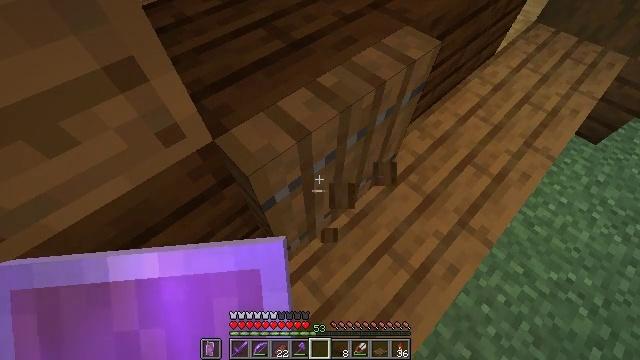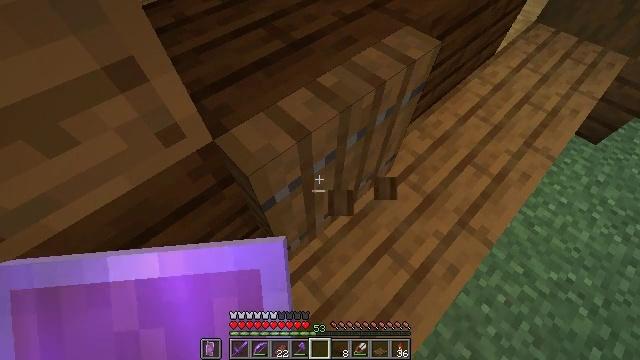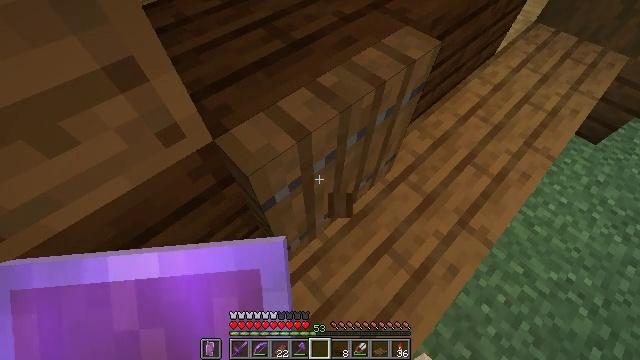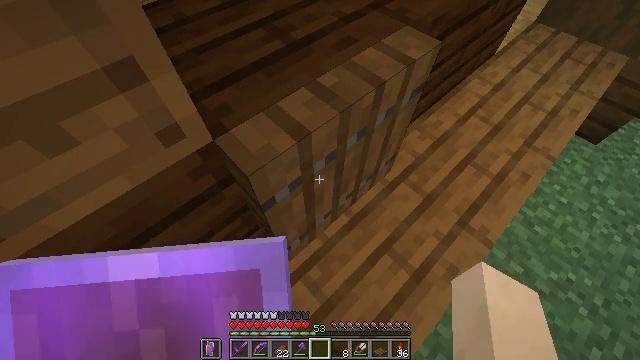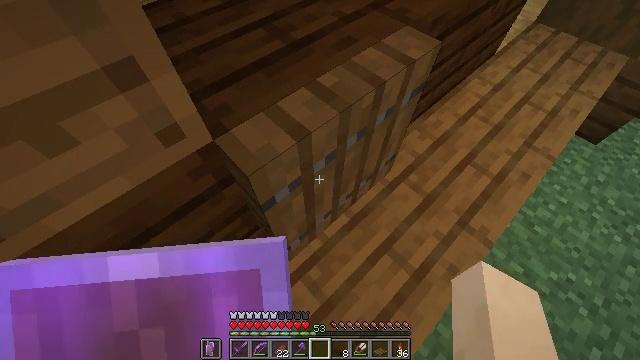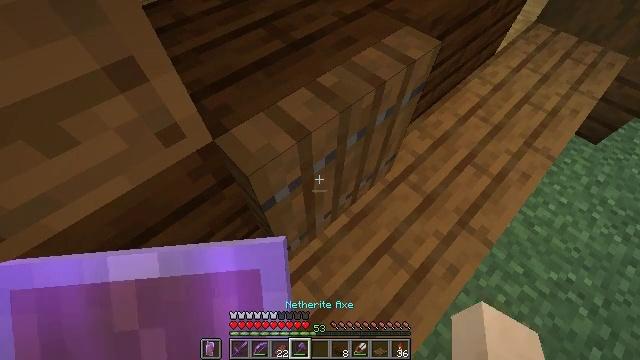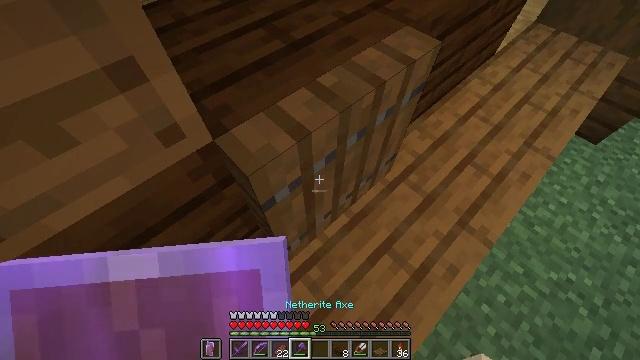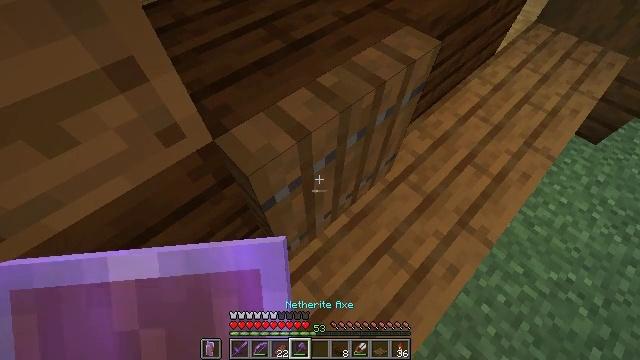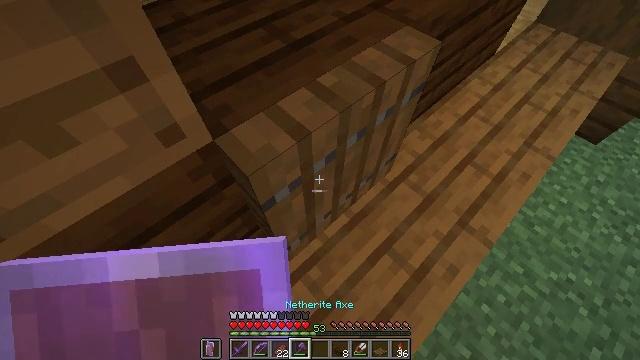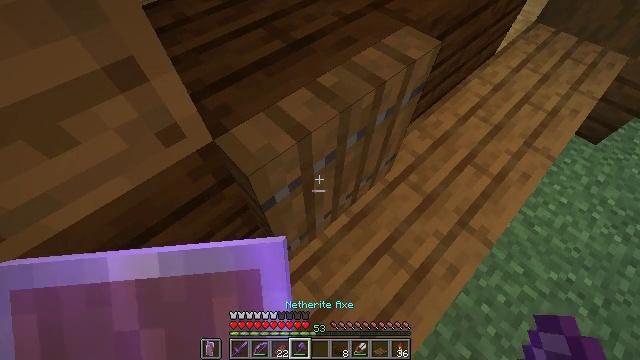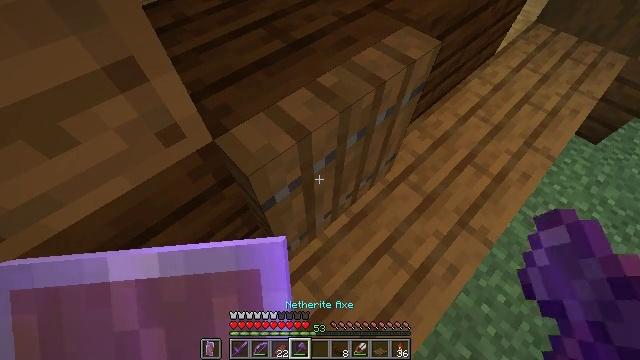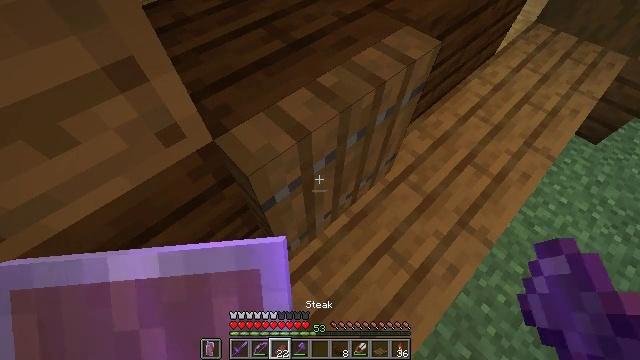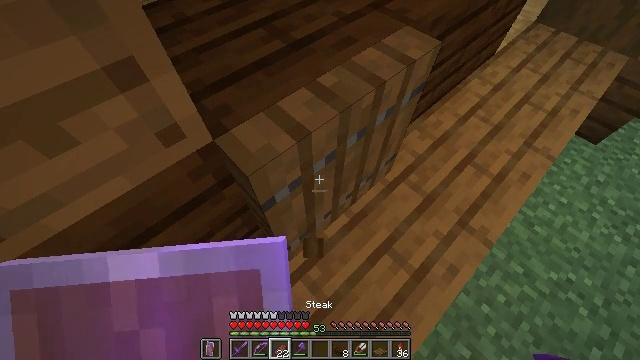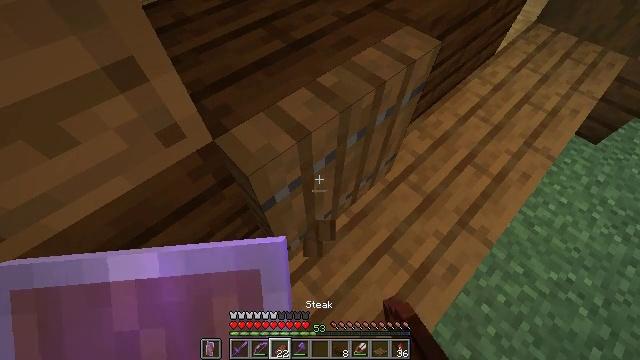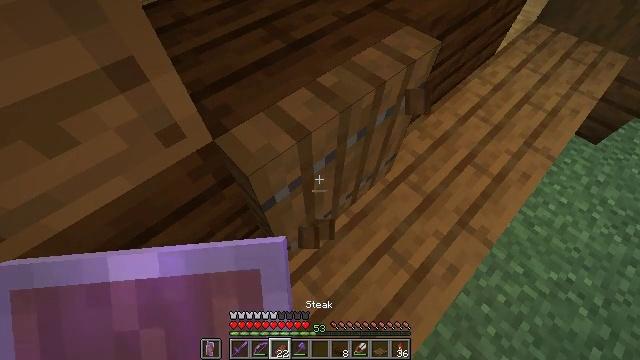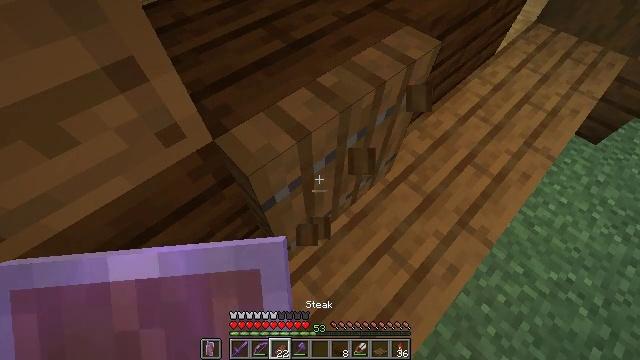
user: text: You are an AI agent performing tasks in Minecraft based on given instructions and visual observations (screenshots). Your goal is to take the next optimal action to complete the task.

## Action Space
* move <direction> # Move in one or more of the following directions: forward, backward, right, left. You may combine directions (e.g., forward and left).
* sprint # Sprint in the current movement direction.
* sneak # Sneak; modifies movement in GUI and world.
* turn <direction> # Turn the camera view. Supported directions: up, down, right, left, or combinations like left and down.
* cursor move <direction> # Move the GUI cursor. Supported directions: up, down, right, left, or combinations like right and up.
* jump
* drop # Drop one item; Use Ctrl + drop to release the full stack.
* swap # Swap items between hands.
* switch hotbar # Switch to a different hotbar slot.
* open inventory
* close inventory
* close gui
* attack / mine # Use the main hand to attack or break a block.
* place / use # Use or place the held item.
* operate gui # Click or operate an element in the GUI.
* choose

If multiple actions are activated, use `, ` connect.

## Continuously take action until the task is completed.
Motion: motion action
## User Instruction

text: Collect the spruce trapdoor from its position.
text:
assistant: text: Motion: no_op
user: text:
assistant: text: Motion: no_op
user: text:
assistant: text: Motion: no_op
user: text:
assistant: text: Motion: no_op
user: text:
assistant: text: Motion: no_op
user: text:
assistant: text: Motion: no_op
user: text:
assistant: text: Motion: no_op
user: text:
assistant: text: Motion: no_op
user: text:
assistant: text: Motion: no_op
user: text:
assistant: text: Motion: no_op
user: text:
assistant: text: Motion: no_op
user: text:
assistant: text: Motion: attack / mine
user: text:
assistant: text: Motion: attack / mine
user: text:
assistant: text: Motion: attack / mine
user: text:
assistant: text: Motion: attack / mine
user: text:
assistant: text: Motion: attack / mine
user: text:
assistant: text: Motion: no_op
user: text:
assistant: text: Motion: no_op
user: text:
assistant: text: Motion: no_op
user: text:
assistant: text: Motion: no_op
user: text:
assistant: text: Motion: no_op
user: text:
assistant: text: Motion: no_op
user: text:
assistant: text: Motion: no_op
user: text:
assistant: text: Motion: no_op
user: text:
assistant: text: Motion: no_op
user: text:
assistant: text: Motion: no_op
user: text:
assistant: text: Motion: no_op
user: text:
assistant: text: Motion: no_op
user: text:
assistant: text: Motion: no_op
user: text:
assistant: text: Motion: no_op